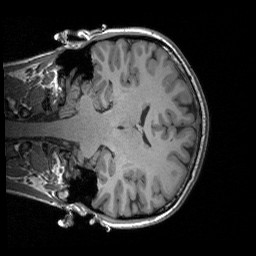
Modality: T1w
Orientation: coronal
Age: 27
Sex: female
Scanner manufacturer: siemens
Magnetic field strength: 3 T
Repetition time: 1.9 s
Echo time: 0.00227 s